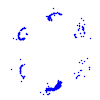
Particle: kaon